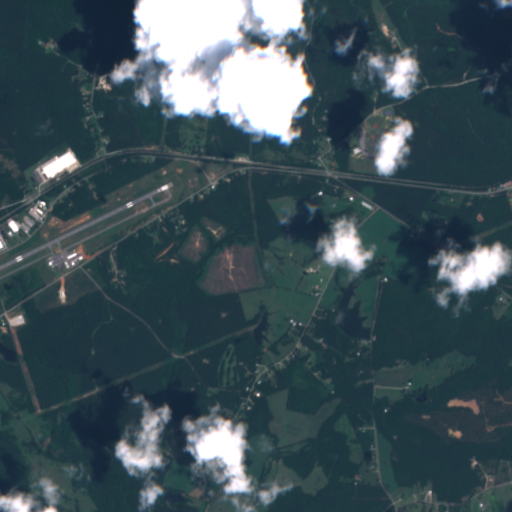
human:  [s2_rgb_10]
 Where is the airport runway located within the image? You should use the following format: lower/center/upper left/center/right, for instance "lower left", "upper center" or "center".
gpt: The airport runway is located in the center left of the image.
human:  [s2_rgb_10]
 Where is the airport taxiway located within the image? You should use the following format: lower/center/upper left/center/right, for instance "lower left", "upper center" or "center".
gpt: The airport taxiway is located in the center left of the image.
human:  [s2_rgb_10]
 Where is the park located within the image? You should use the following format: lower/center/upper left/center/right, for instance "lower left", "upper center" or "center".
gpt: The park is located in the upper right of the image.
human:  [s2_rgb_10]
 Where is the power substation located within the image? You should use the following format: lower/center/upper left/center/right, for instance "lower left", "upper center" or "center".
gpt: The power substation is located in the center left of the image.
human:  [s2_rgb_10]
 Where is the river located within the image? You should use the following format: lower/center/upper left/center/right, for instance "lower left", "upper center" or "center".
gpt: The river is located in the left of the image.
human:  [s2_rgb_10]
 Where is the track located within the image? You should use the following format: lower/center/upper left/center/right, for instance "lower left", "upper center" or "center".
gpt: There is no track in the image.